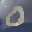
Label: 0